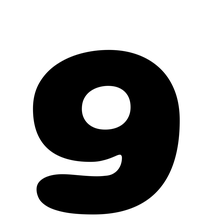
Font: Gluten_Bold